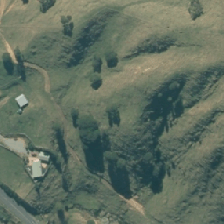
Land cover: low_producing_grassland